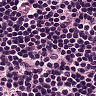
Metastatic tissue present: no